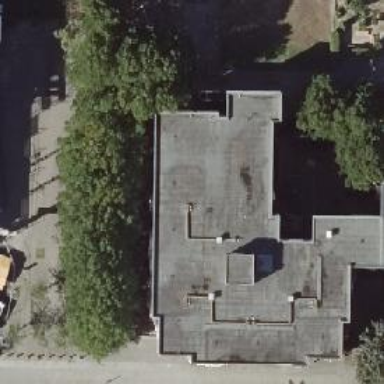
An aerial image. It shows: Apartment building with flat roof.